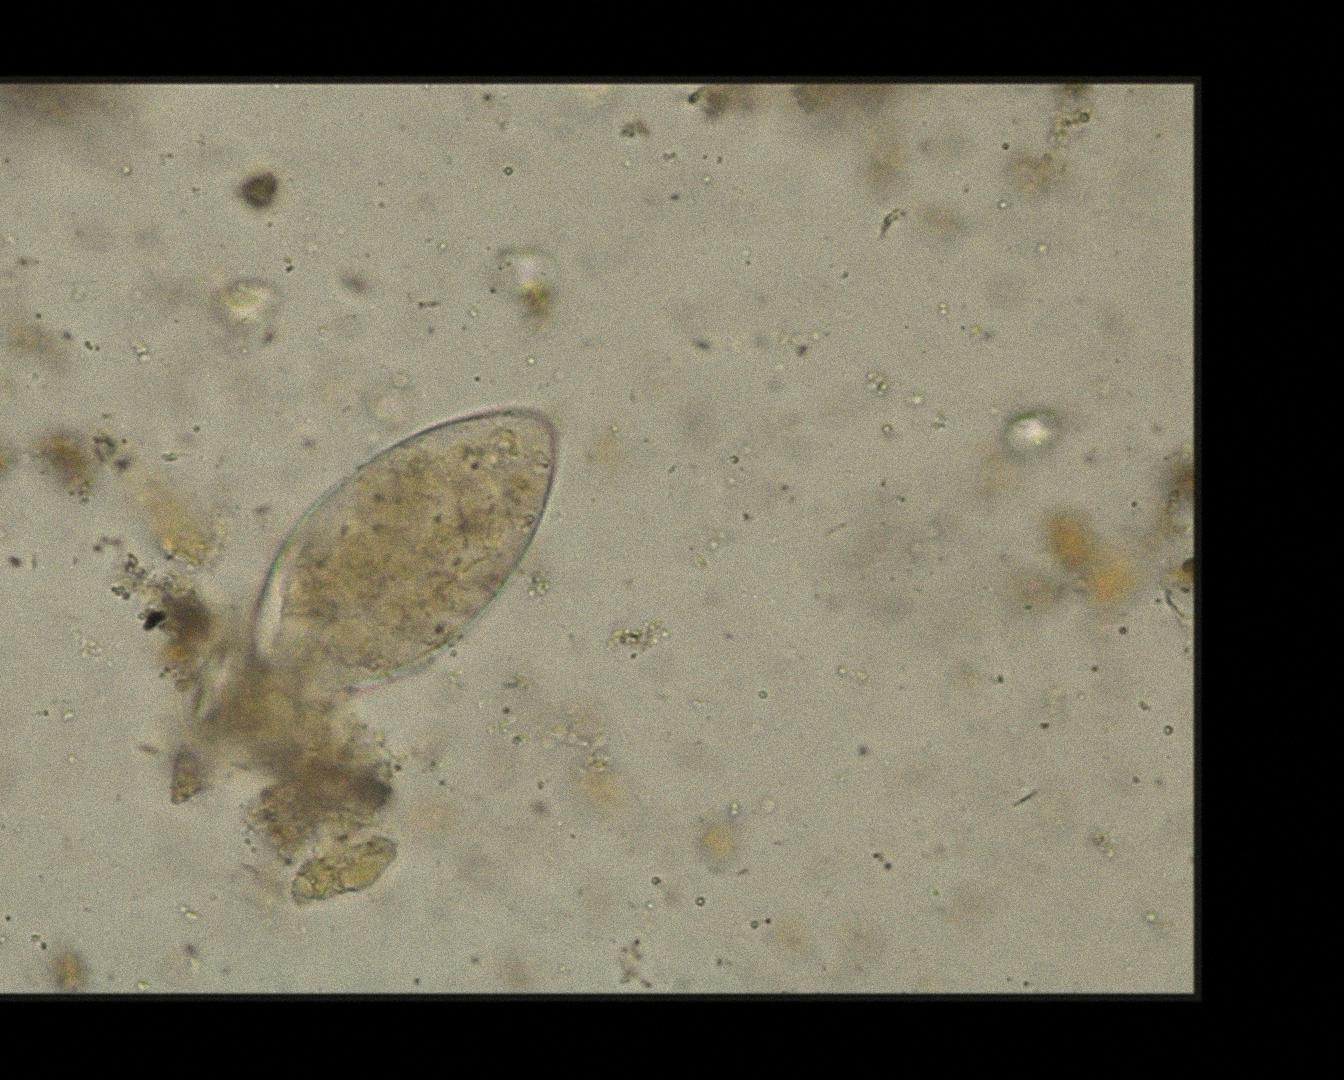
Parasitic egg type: Fasciolopsis buski